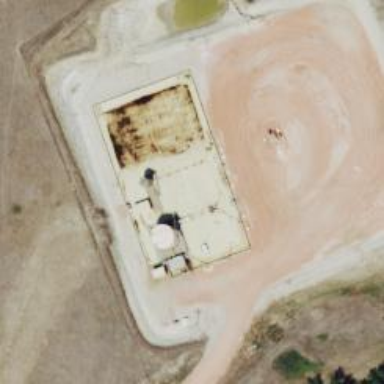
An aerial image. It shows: Storage tank that is man-made.